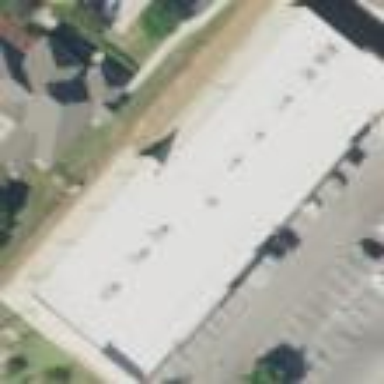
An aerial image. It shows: Strip mall building.